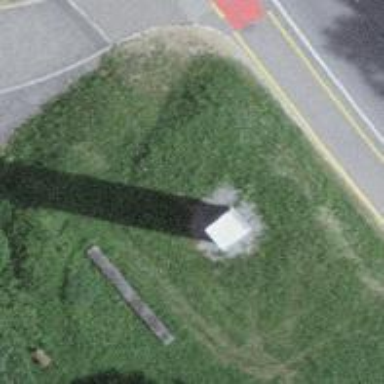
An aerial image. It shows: Historic monument.